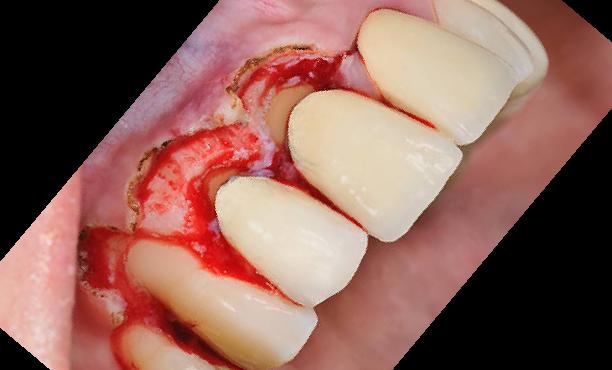
Condition: Gingivitis